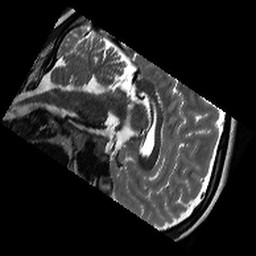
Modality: T2w
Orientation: sagittal